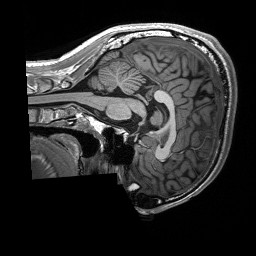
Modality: T1w
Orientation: sagittal
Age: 21
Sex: male
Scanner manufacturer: siemens
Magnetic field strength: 3 T
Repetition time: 2.53 s
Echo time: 0.00227 s